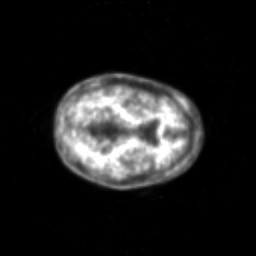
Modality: PET
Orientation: axial
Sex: female
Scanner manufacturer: siemens